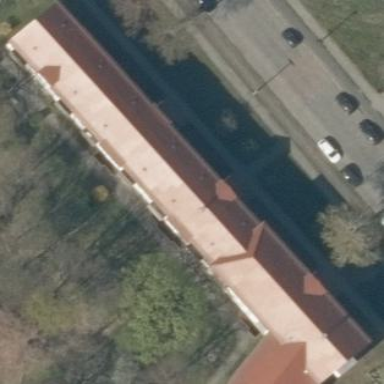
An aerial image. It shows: View of apartment building.